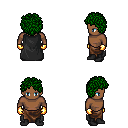
a pixel art fantasy rpg character, male body template, human, dark skin, black cape, robe skirt, green curly afro hairstyle, gold gloves, black shoes, four views (front, back, left, right), 2x2 character sprite sheet, small pixel art, hard edges, no anti-aliasing